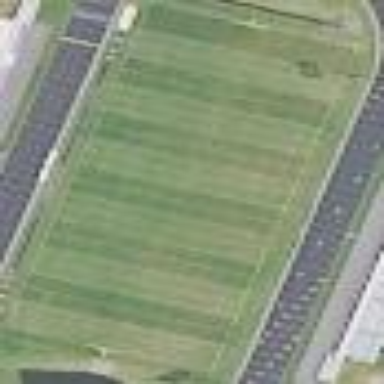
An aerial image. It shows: American football pitch.